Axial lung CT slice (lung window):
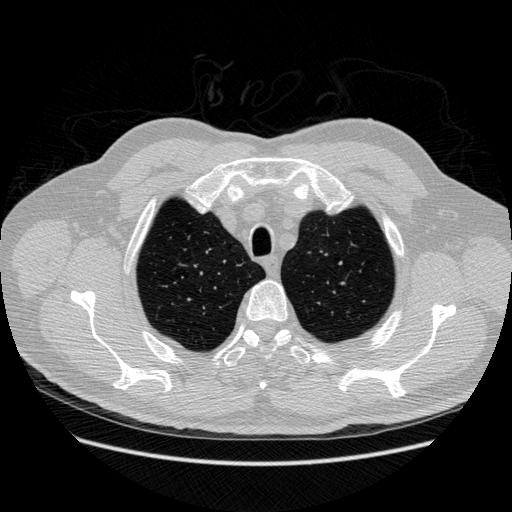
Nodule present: no